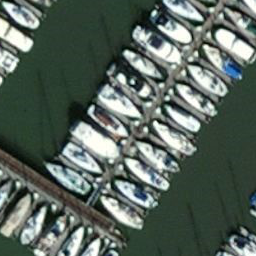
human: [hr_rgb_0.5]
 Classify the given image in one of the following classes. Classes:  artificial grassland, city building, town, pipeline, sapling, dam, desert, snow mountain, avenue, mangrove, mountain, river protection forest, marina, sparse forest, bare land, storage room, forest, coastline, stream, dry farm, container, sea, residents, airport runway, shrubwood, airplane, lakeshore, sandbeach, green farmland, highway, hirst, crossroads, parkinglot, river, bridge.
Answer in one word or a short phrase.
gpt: marina